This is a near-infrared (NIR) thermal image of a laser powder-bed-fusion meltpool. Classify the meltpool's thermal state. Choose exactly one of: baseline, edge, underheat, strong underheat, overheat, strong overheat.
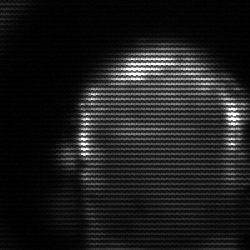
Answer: baseline